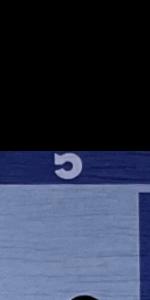
Label: Empty